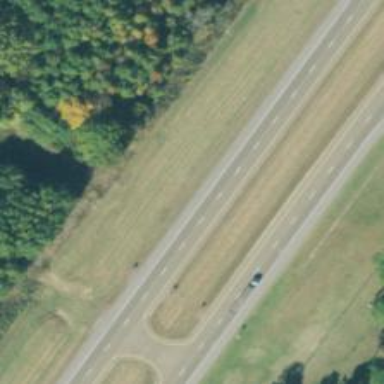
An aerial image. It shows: Asphalt dual carriageway at the trunk highway level.